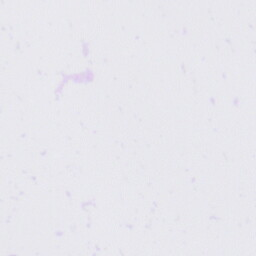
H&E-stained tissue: Tonsil